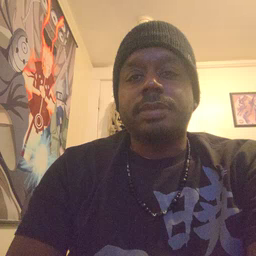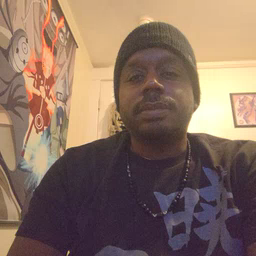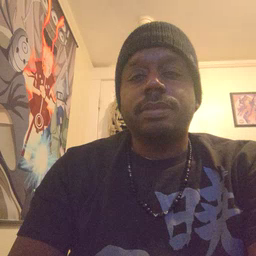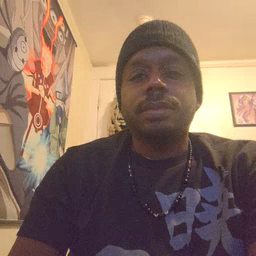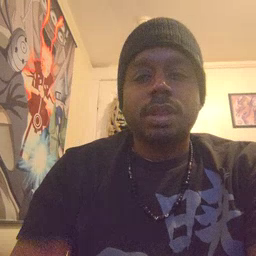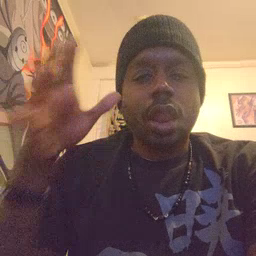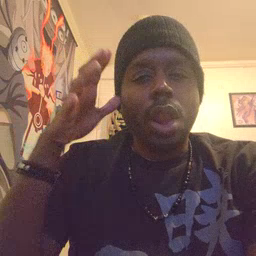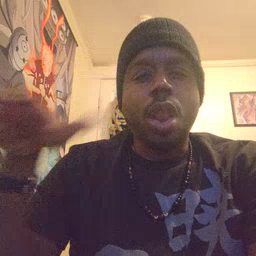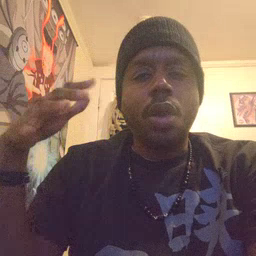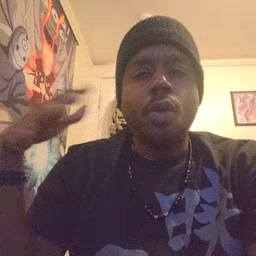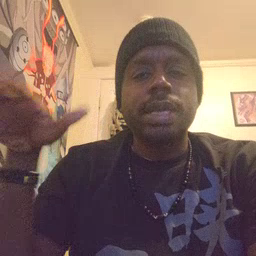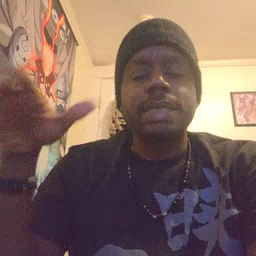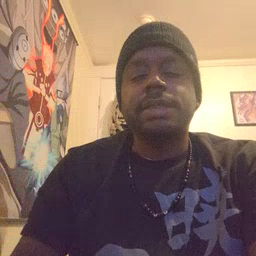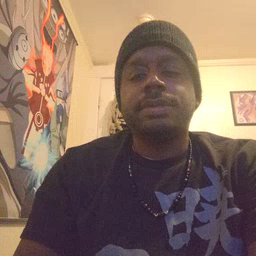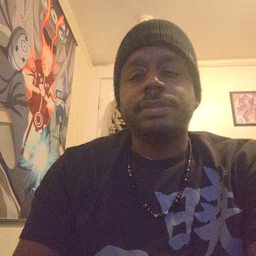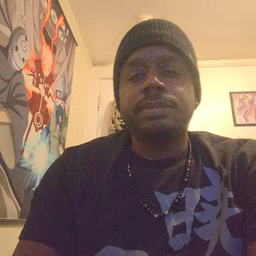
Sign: noisy